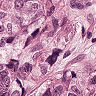
Metastatic tissue present: yes